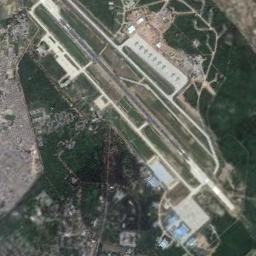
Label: airport